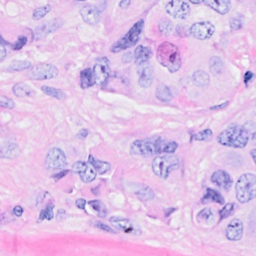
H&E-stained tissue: Breast